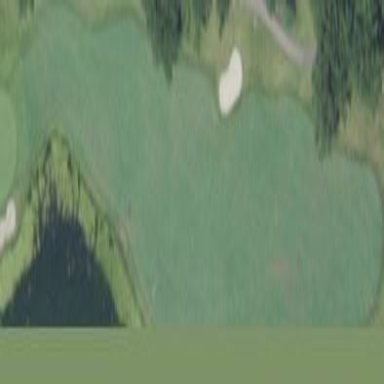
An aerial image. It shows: Grassy area designated as golf fairway.